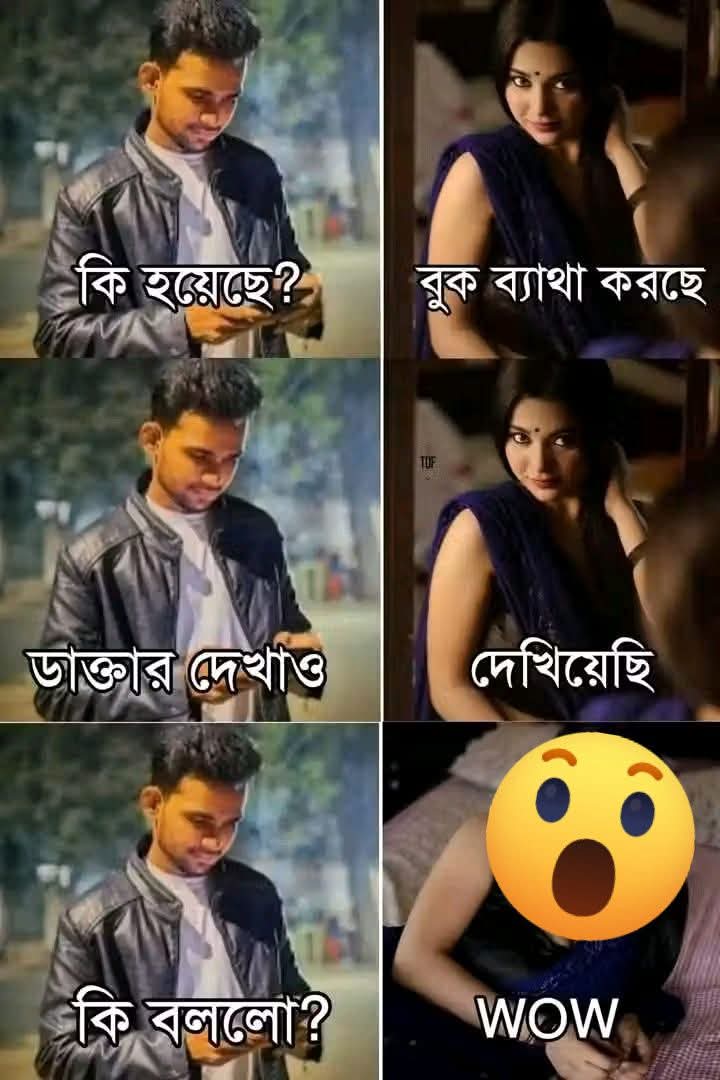
Text: কি হয়েছে?
বুক ব্যাথা করছে
ডাক্তার দেখাও
দেখিয়েছি
কি বললো?
WOW
Label: Non Hate